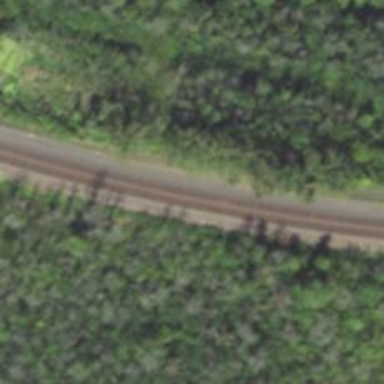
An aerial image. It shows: Railway track.